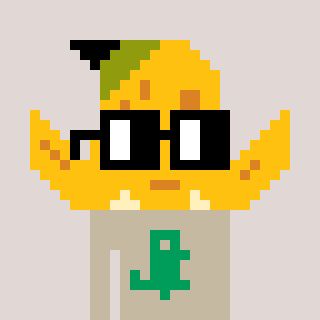
a pixel art character with square black glasses, a banana-shaped head and a bege-colored body on a warm background